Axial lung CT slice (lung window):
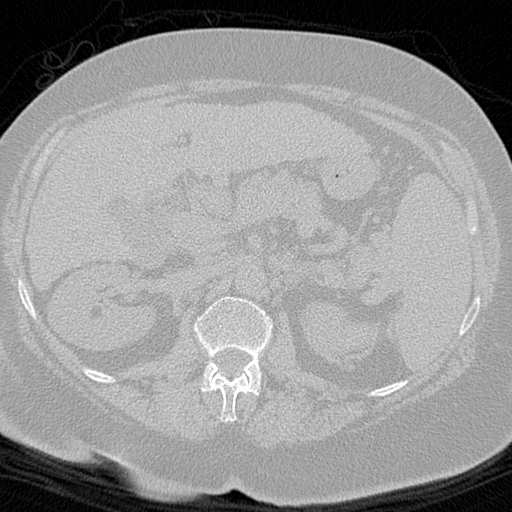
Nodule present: no